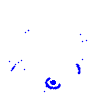
Particle: pion